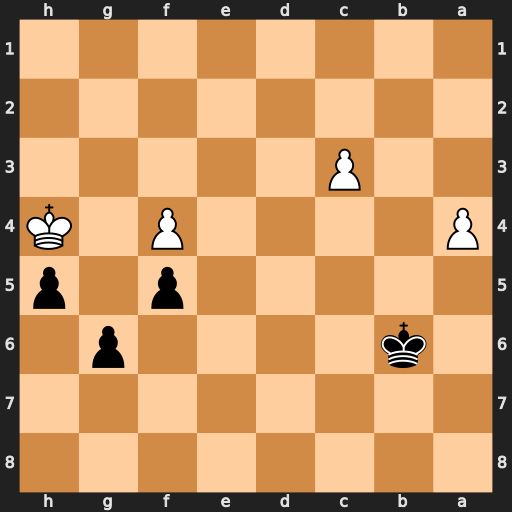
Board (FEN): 8/8/1k4p1/5p1p/P4P1K/2P5/8/8
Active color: b
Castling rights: -
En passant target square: -
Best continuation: Ka5 Kg5 Kxa4